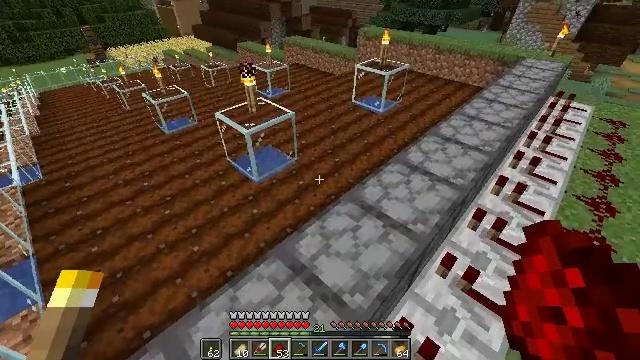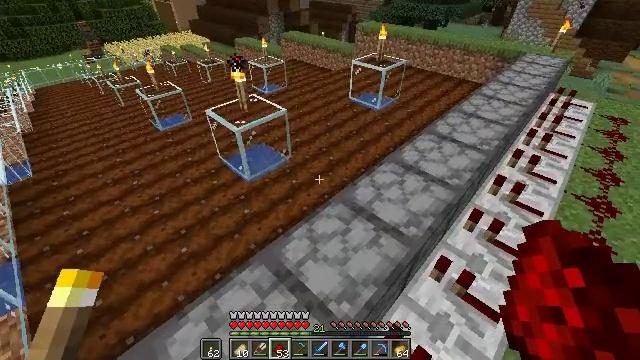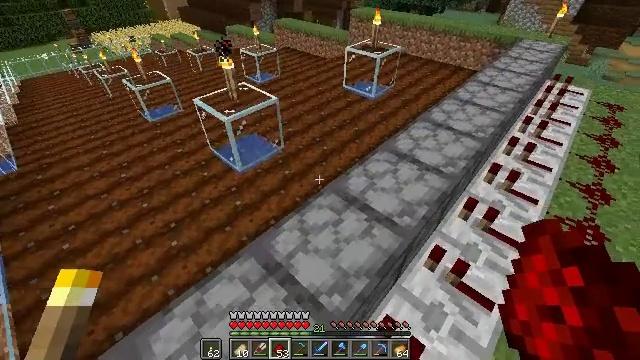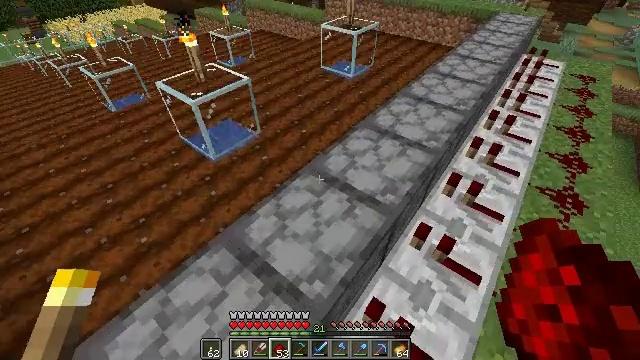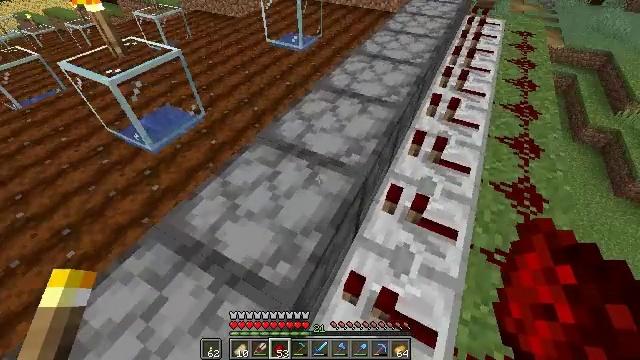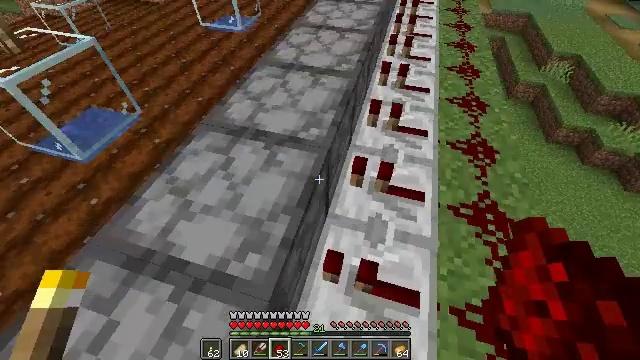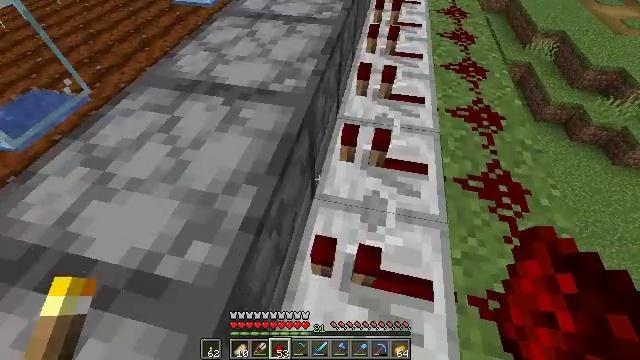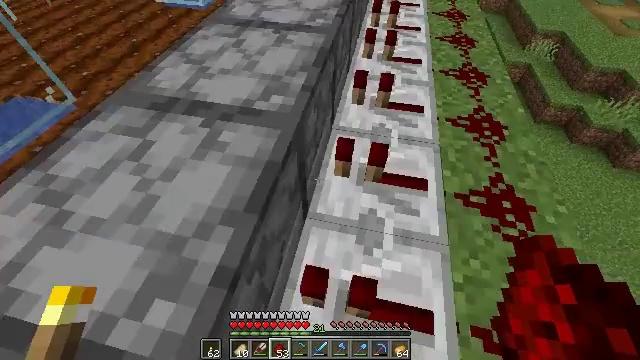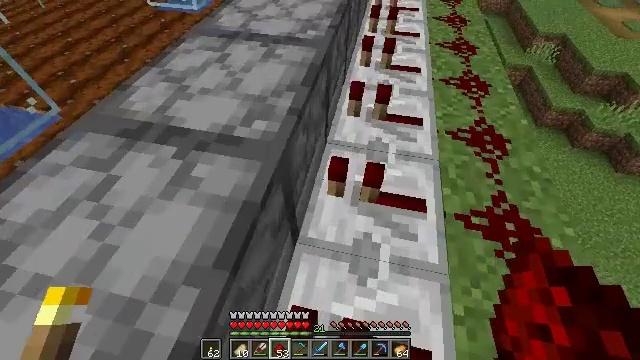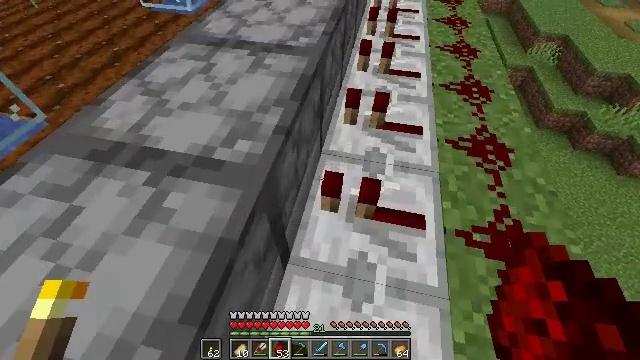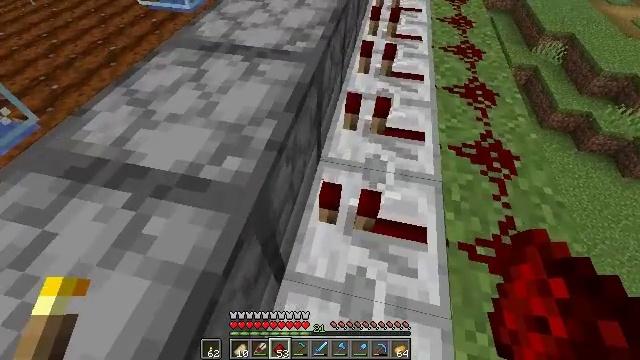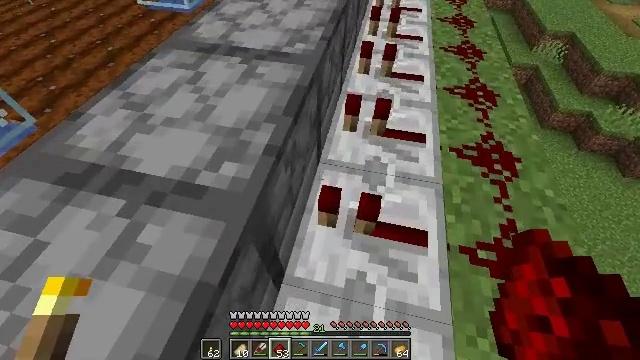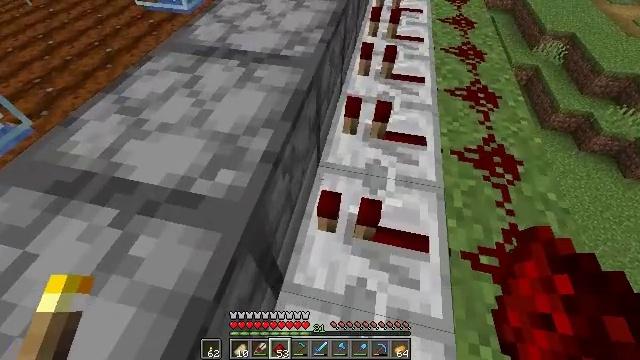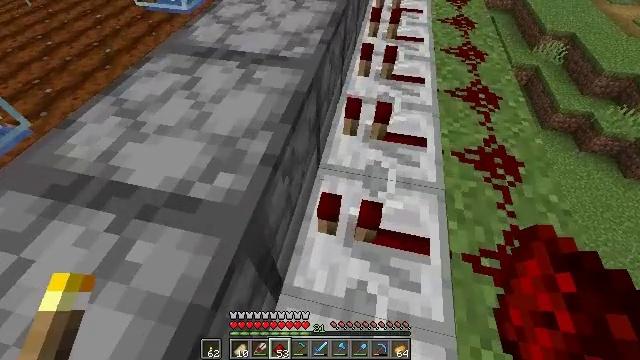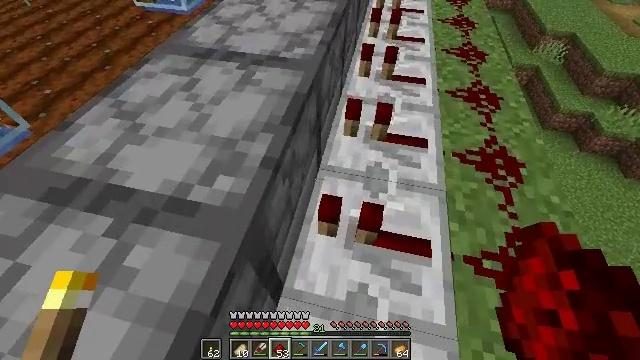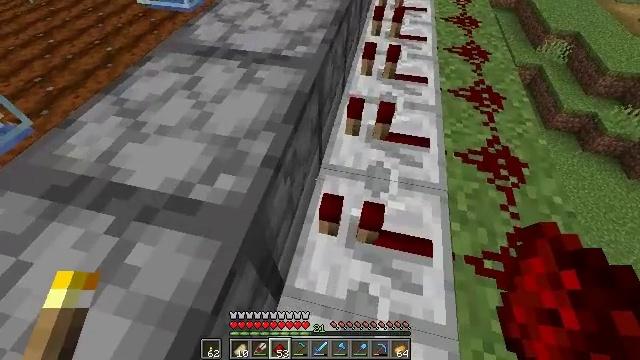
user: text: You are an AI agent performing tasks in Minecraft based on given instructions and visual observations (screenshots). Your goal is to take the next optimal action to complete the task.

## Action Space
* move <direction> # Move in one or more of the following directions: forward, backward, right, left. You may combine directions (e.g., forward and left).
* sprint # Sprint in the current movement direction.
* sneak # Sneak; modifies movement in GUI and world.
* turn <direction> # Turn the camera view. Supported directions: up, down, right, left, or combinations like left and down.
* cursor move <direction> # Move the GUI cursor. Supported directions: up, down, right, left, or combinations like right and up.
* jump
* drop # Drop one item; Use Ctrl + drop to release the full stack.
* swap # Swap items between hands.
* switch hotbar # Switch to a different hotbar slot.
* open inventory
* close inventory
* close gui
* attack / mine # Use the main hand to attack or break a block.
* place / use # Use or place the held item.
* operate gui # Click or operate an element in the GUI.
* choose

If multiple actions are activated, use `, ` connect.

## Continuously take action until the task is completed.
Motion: motion action
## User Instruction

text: Break the redstone repeater.
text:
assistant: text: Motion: no_op
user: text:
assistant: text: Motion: turn right and down
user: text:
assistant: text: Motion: turn right and down
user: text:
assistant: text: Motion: turn right and down
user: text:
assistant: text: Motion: turn right and down
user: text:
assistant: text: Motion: turn right and down
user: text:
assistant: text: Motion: move forward
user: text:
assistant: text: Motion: move forward
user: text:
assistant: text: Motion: move forward
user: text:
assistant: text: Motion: no_op
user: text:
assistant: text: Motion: no_op
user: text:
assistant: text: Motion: no_op
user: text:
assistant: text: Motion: no_op
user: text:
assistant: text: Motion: no_op
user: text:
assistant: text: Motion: no_op
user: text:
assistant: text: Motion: turn left and up
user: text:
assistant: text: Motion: turn left and up
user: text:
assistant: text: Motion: turn left and up
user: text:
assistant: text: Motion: turn left and up
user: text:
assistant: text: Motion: turn left and up
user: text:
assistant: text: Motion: no_op
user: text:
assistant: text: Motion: move forward and move right
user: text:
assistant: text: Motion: move forward and move right
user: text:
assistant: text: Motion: move forward and move right
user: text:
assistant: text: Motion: move forward and move right
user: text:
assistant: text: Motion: no_op
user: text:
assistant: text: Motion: turn right and down
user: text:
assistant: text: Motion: turn right and down
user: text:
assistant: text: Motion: turn right and down
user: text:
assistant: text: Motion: turn right and down